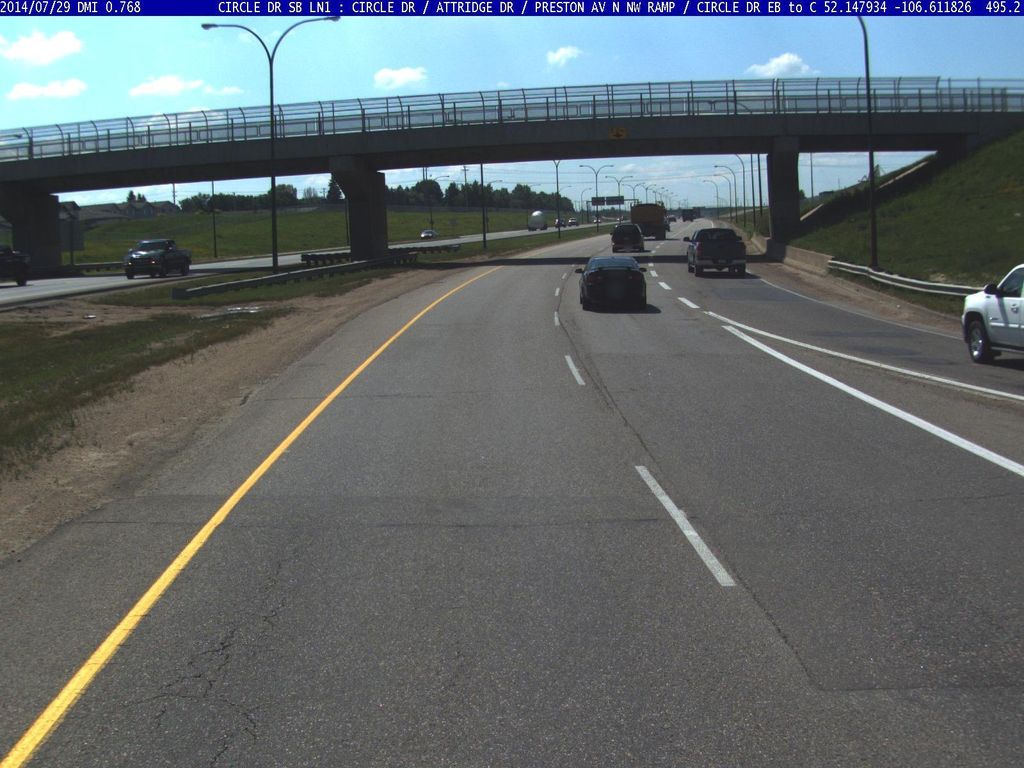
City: saskatoon